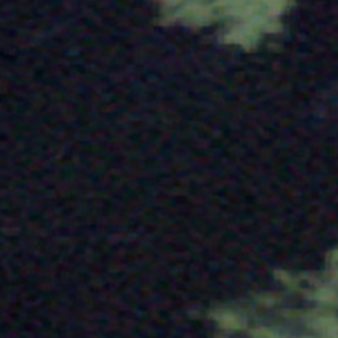
Label: other